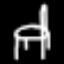
Label: chair